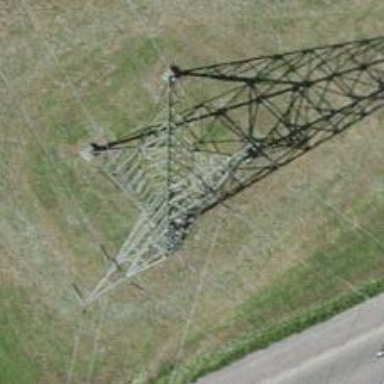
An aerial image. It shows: Power line is depicted.